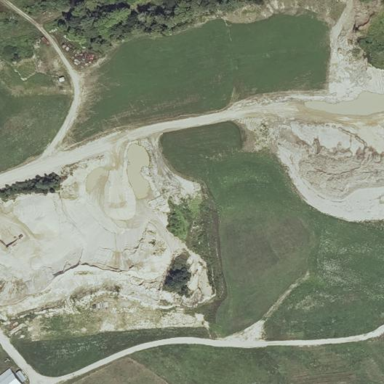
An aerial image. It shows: Industrial area used as quarry.